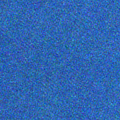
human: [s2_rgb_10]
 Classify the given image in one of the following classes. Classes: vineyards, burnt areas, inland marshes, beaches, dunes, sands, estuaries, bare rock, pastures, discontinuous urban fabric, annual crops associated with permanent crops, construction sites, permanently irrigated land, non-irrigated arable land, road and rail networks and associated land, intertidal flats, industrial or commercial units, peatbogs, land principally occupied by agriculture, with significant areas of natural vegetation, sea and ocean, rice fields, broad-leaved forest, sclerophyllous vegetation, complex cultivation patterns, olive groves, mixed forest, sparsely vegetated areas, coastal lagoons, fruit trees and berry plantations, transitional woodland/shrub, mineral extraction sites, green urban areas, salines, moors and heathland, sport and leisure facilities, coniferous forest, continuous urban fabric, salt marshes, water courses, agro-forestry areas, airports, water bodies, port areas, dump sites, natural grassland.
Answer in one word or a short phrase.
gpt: sea and ocean